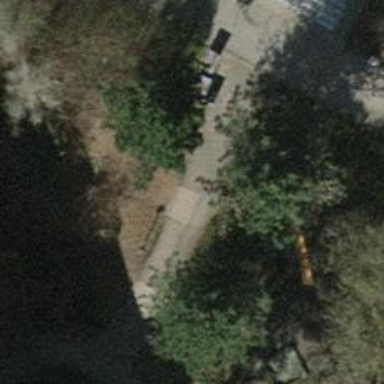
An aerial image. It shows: Set of steps on the road with adjacent ramp.